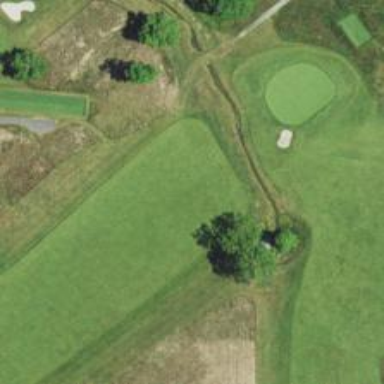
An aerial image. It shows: Path bridge with view of golf course.